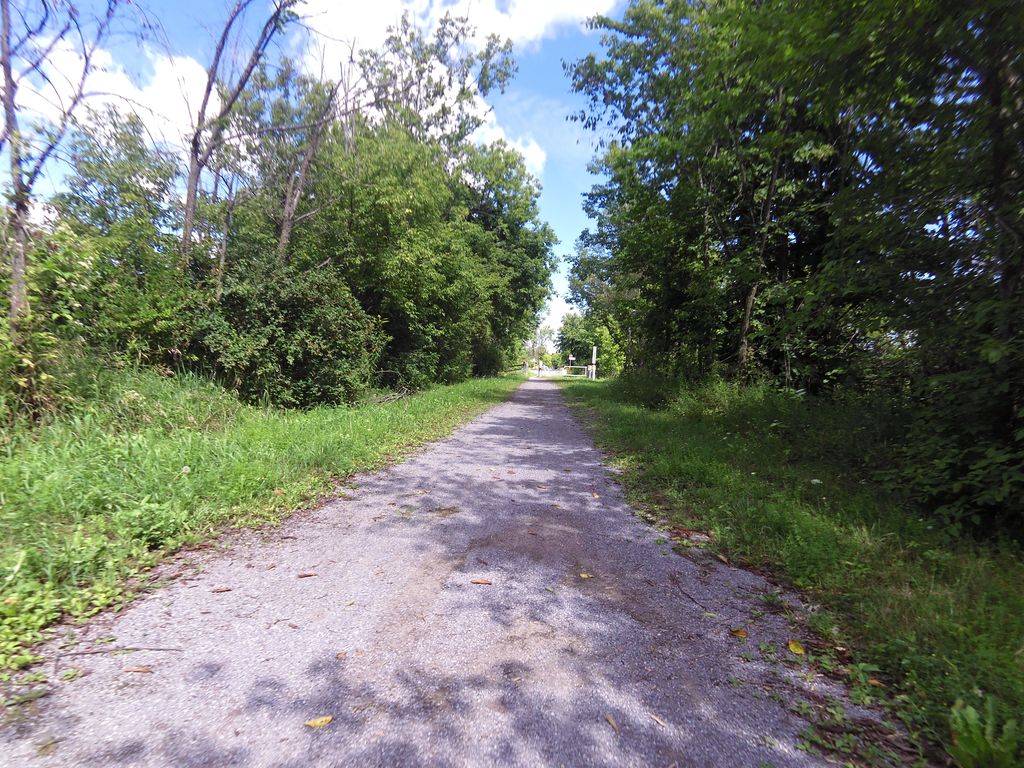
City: ottawa-gatineau